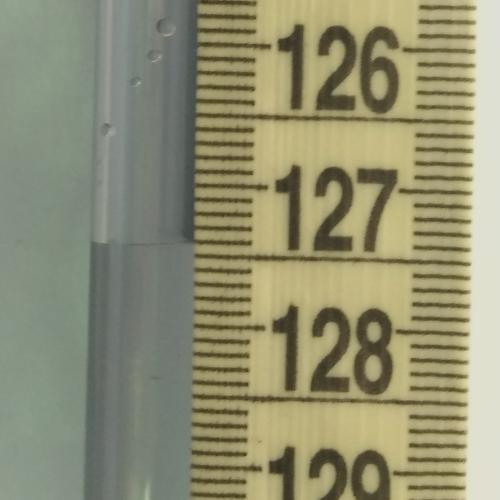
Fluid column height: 127.4 cm